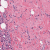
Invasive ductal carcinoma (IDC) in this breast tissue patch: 1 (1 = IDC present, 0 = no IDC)